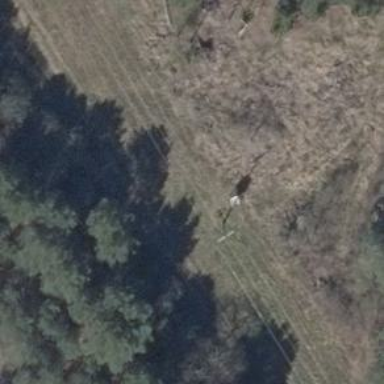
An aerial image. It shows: Minor power line.